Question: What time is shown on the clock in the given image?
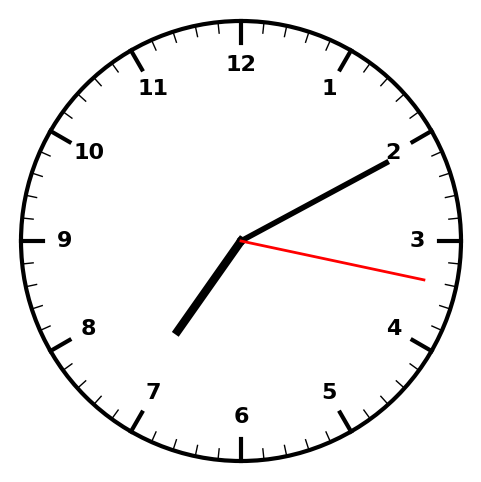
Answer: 07:10:17